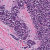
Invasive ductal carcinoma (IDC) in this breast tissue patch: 1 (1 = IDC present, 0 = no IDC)